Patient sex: F
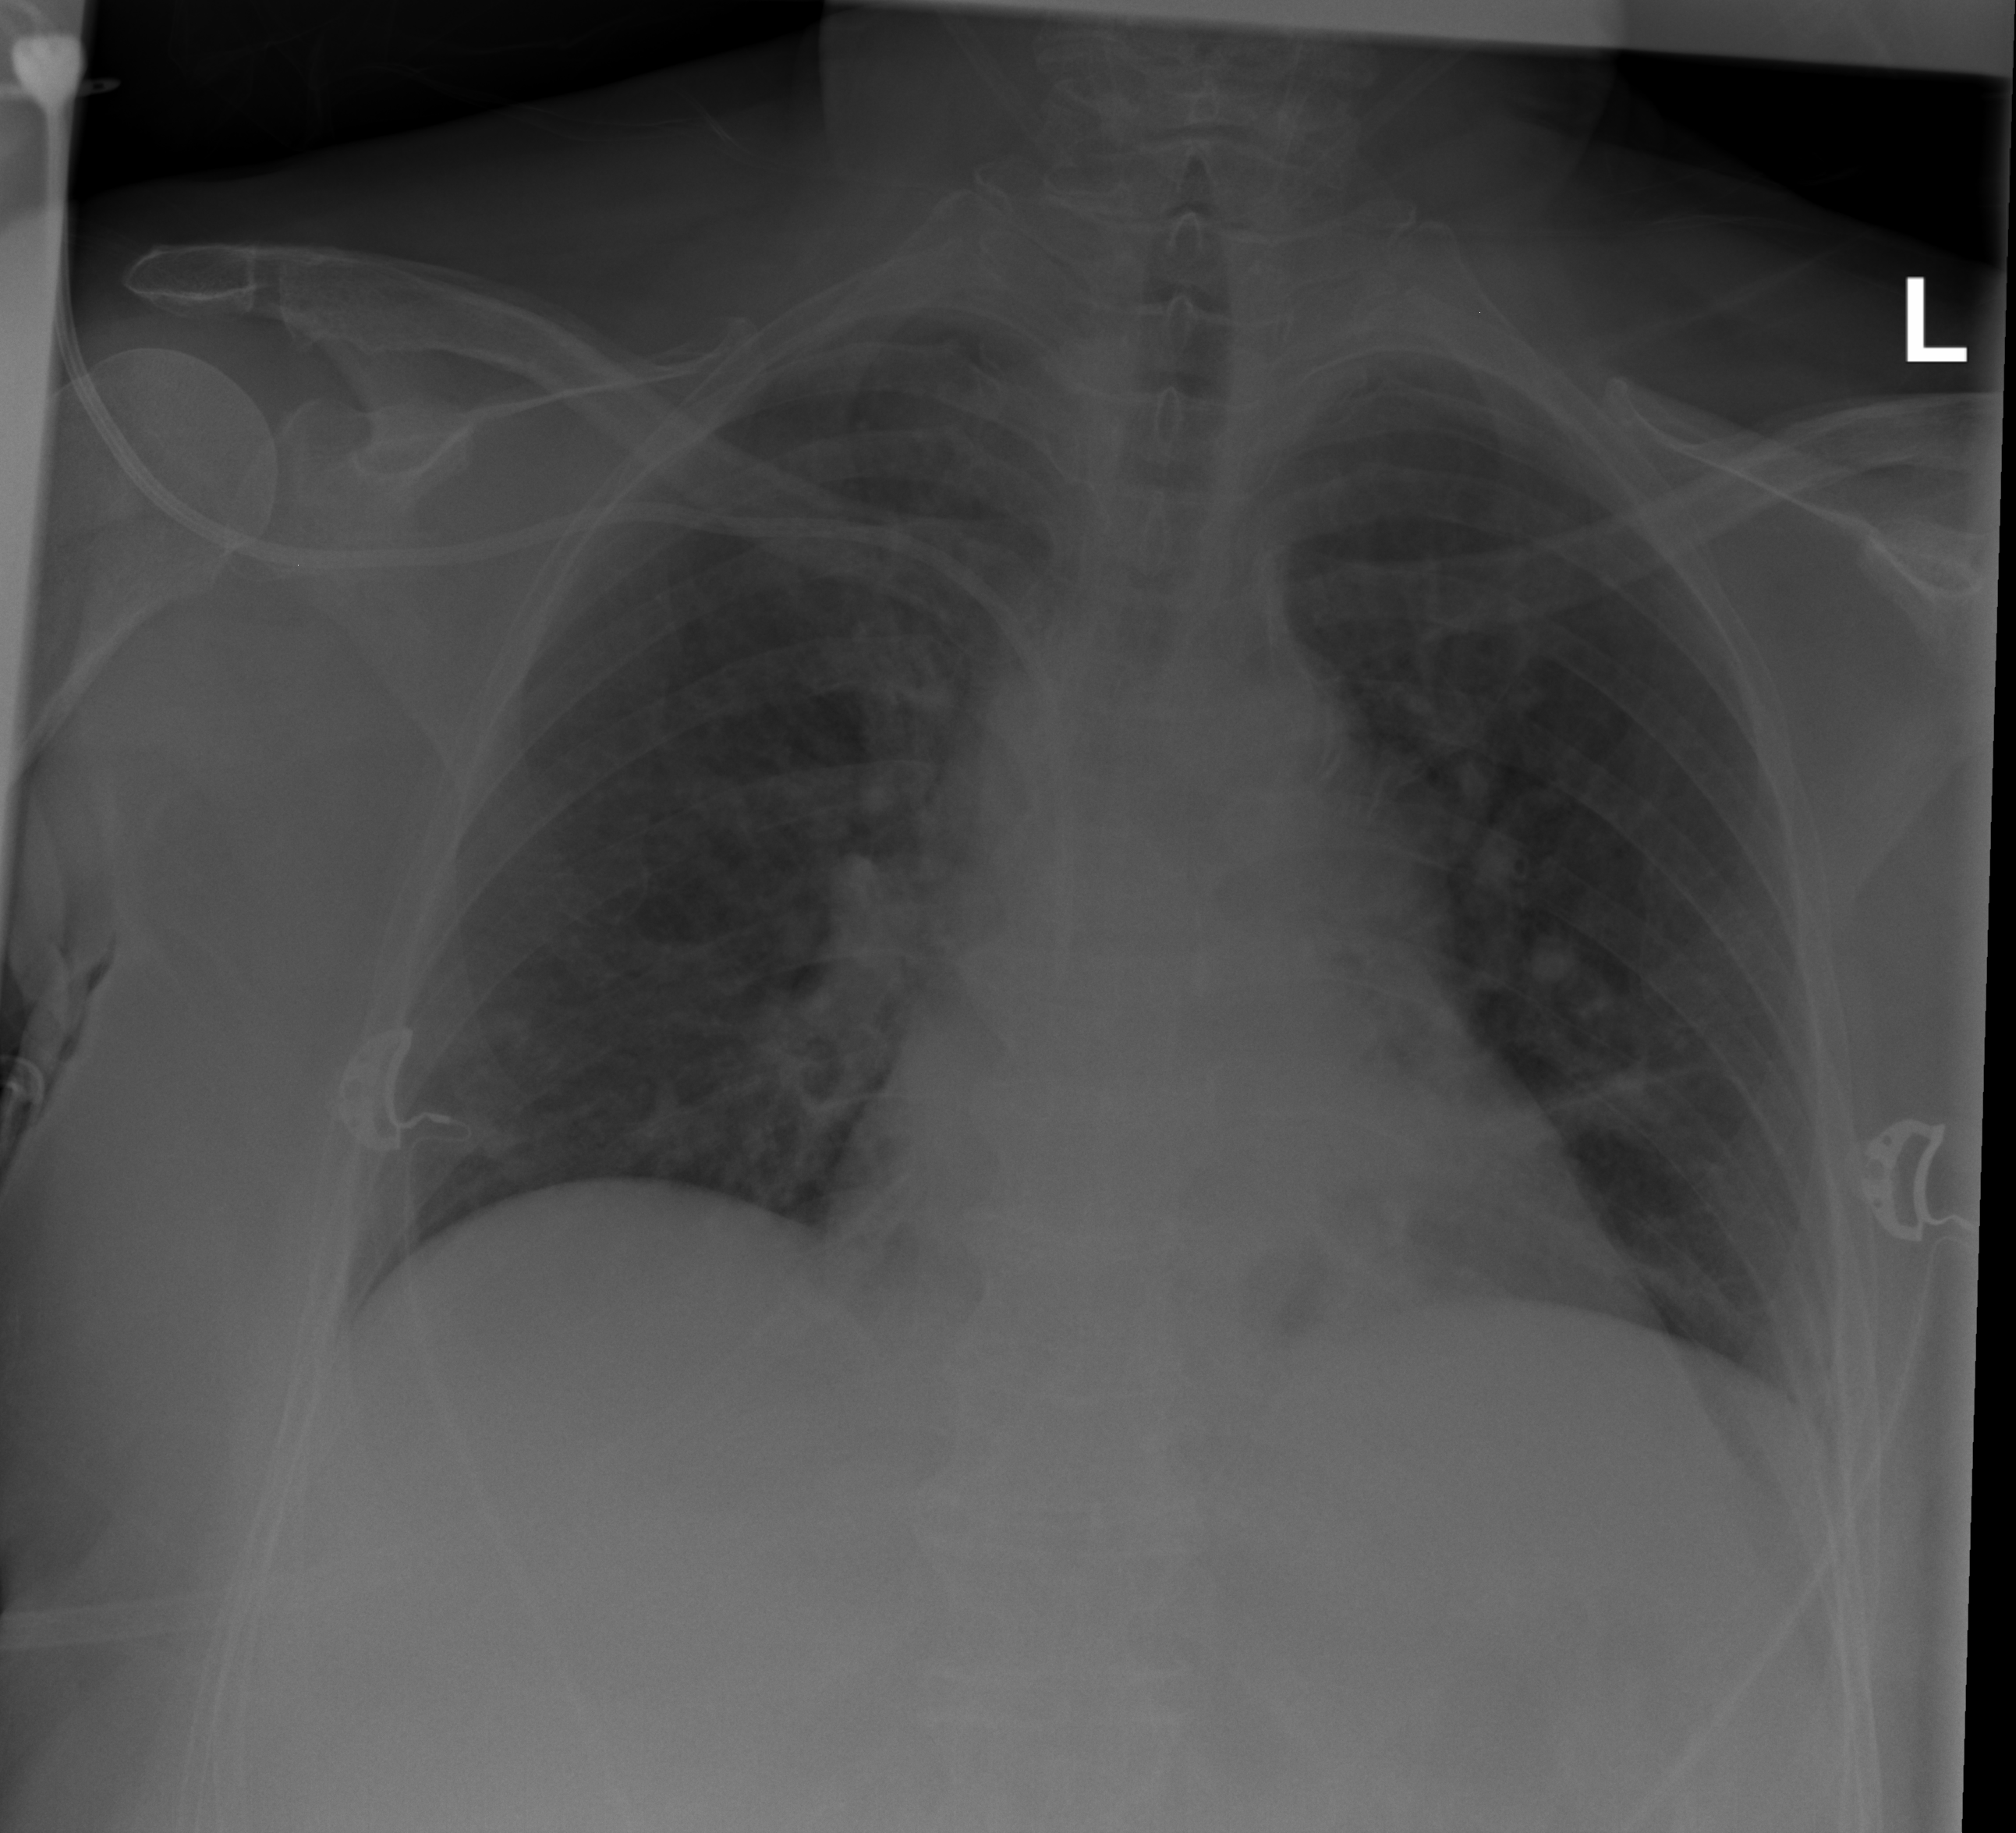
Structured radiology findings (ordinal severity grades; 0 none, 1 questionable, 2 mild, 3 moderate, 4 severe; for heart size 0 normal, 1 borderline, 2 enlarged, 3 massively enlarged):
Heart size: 0
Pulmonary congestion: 0
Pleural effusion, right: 0
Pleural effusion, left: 0
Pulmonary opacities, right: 0
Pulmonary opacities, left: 0
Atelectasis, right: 2
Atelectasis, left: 0